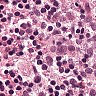
Metastatic tissue present: no